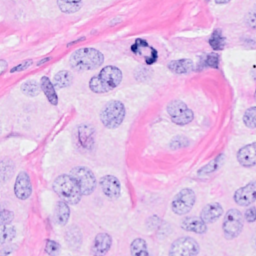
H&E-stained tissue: Breast